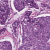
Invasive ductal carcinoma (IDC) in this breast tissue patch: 1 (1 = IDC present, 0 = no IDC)